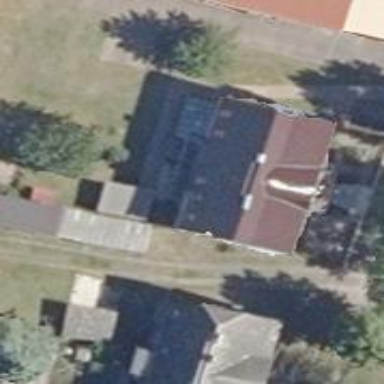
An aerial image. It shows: Simple house.